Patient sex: M
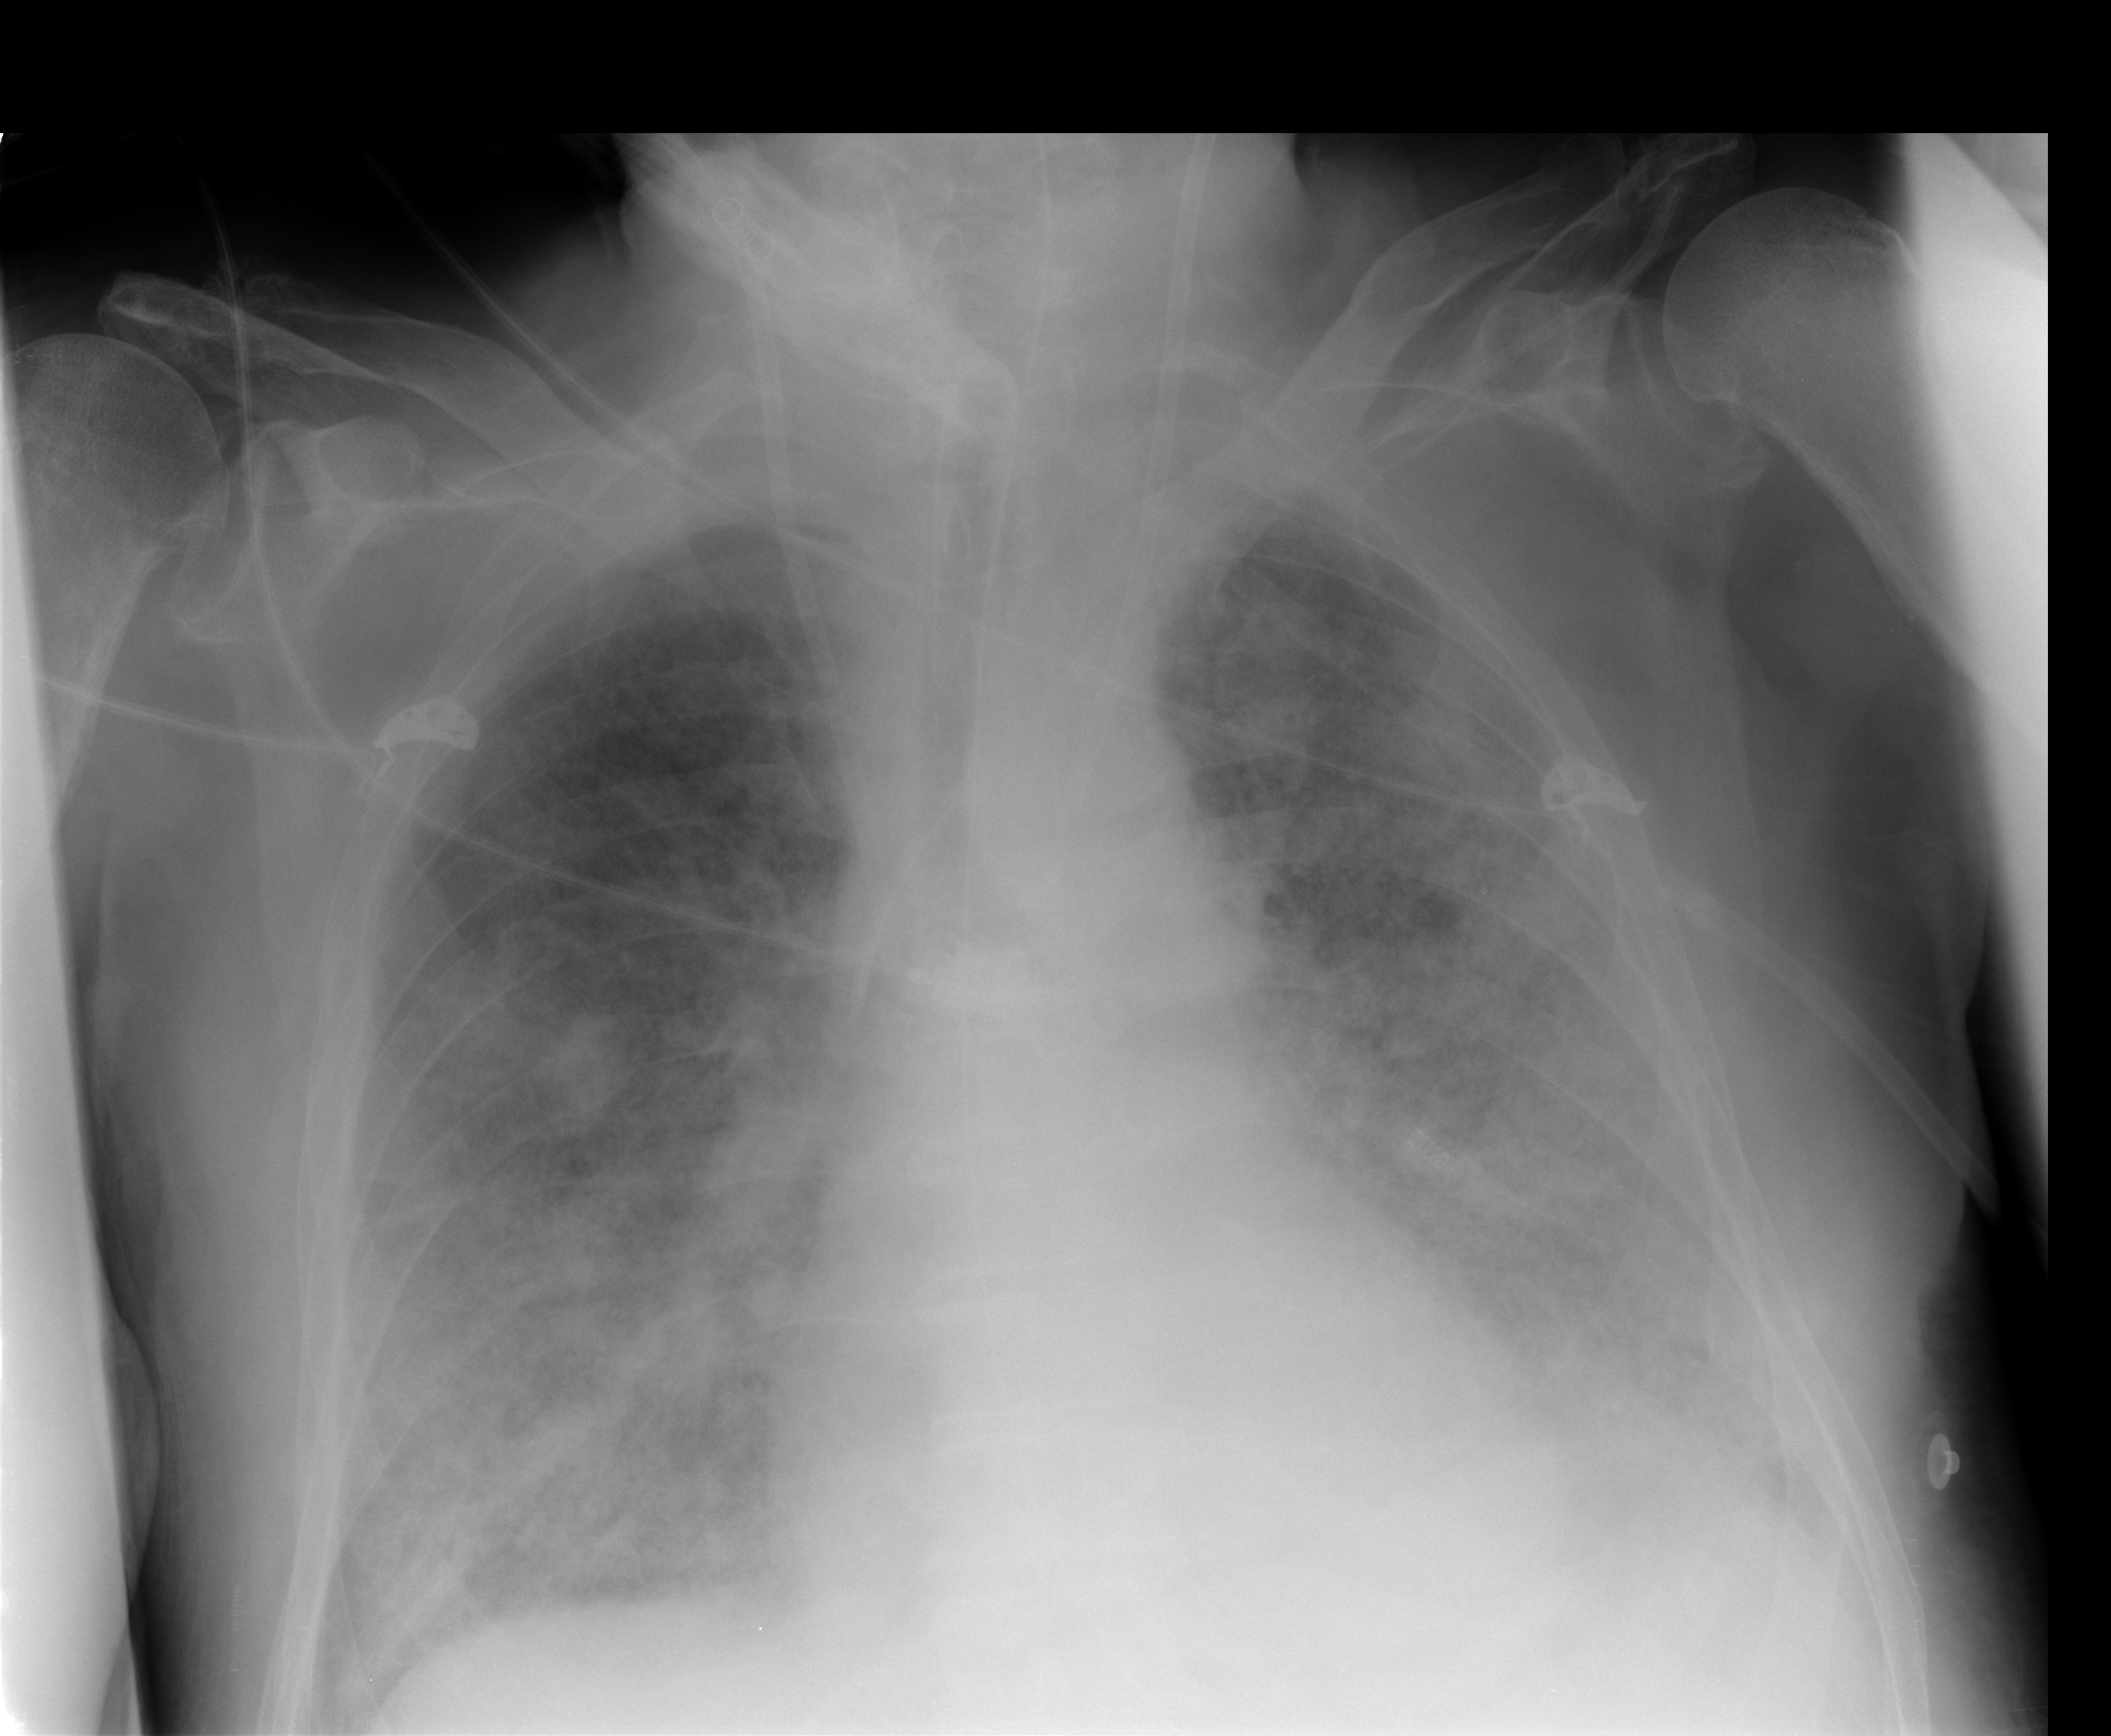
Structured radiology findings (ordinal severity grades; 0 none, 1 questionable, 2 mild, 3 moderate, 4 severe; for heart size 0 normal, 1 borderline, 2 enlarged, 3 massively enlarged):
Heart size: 1
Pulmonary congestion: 3
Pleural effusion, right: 0
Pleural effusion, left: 2
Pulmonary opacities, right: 3
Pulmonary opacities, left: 3
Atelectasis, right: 2
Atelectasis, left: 2